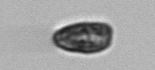
Label: Pseudochattonella_farcimen